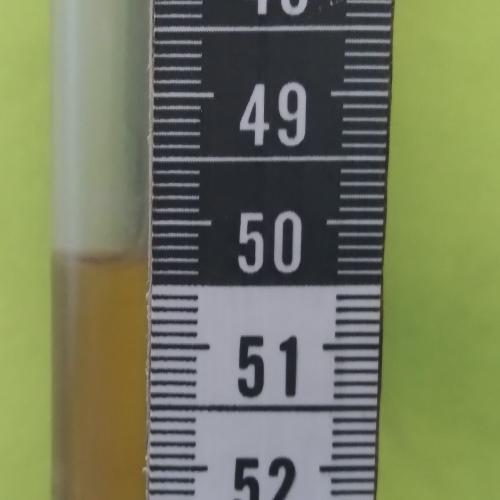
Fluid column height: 50.3 cm